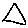
Label: triangle